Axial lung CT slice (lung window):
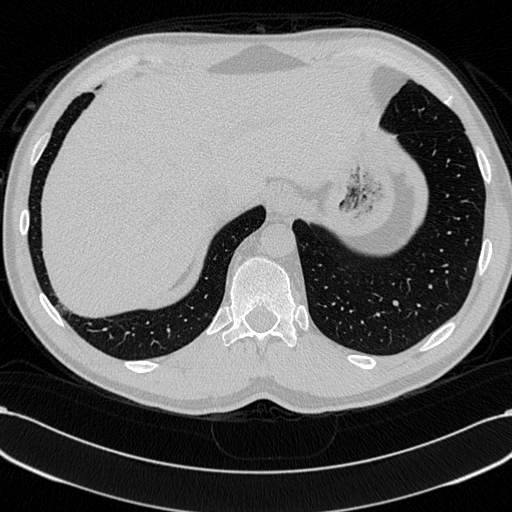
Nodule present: no